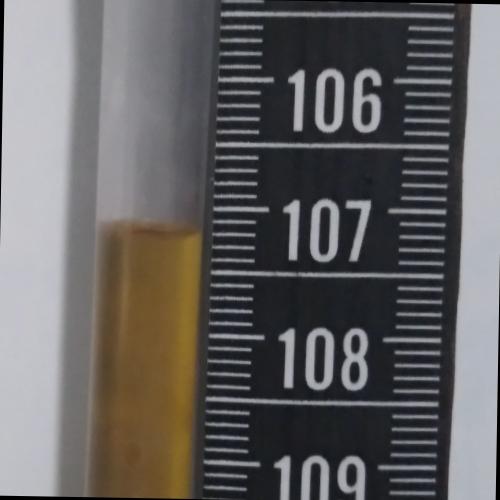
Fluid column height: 107.2 cm